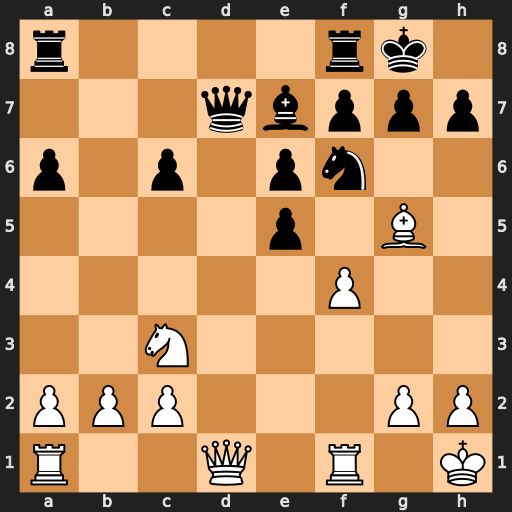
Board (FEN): r4rk1/3qbppp/p1p1pn2/4p1B1/5P2/2N5/PPP3PP/R2Q1R1K
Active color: w
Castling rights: -
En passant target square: -
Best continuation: Qxd7 Nxd7 Bxe7